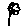
Label: flower